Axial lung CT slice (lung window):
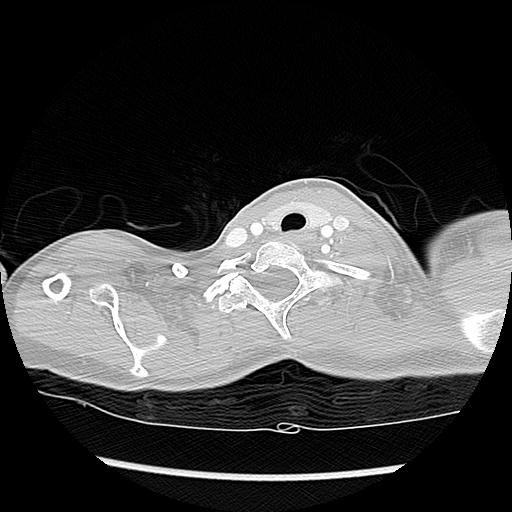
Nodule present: no